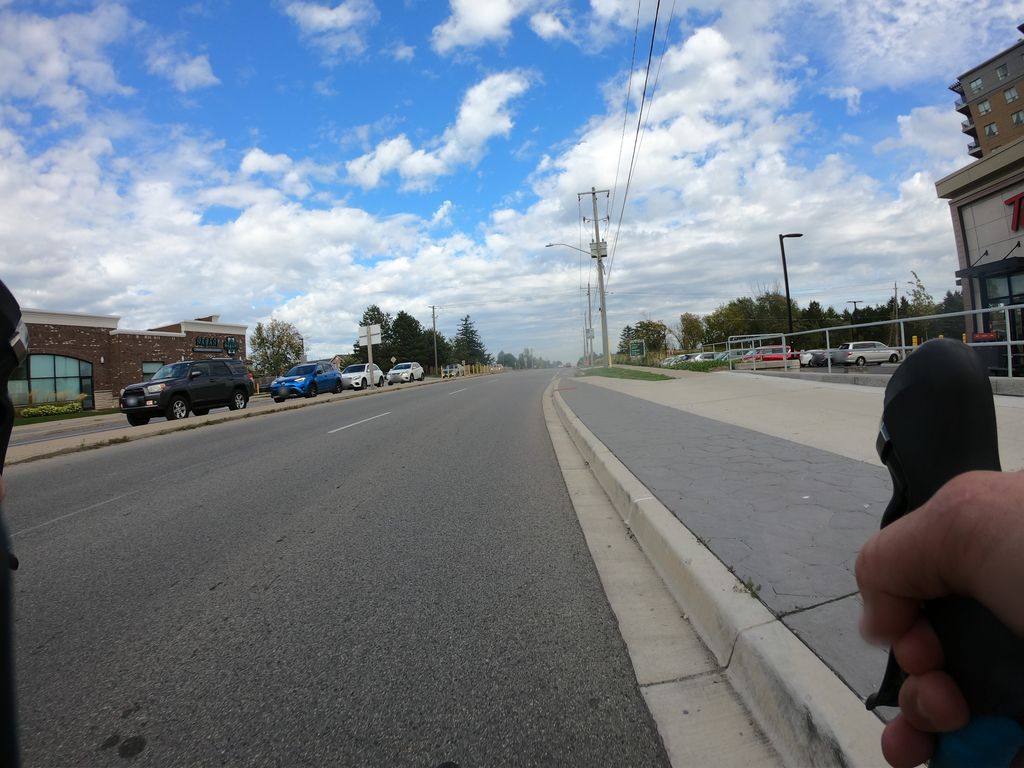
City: kitchener-waterloo